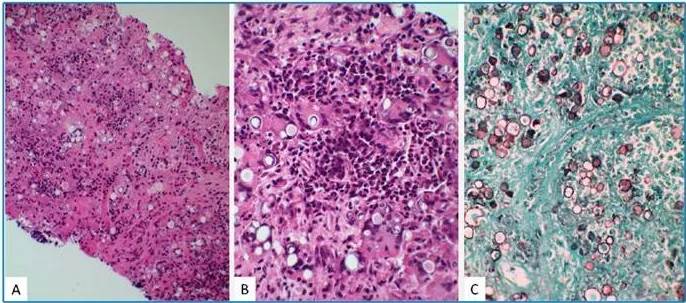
Inguinal lymph node biopsy with fungal structures suggesting Paracoccidioides brasiliensis.
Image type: pathology (methenamine_silver)